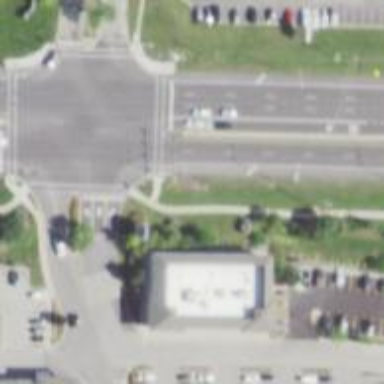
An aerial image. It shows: Uncontrolled crossing on footway.